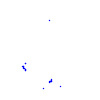
Particle: kaon